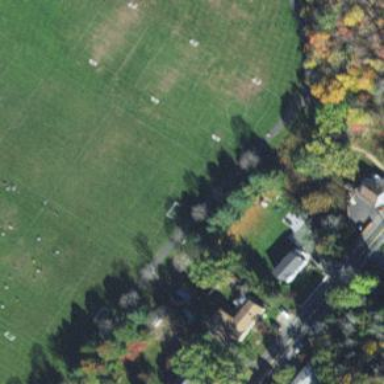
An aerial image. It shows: Soccer pitch for outdoor sports and leisure activities.